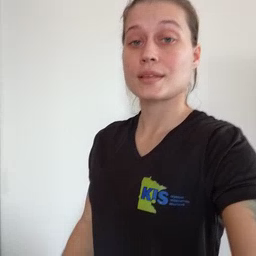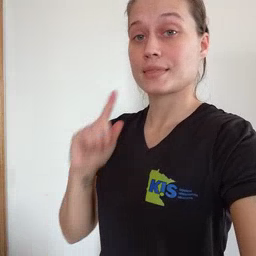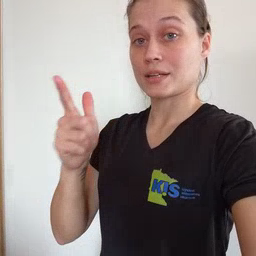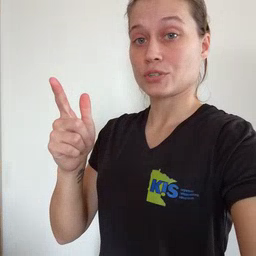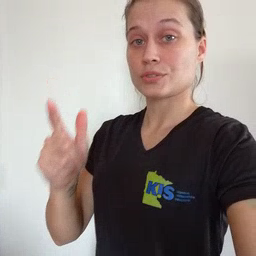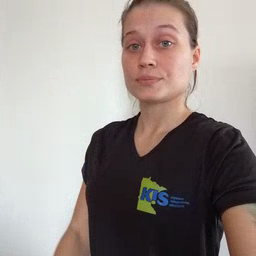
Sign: later